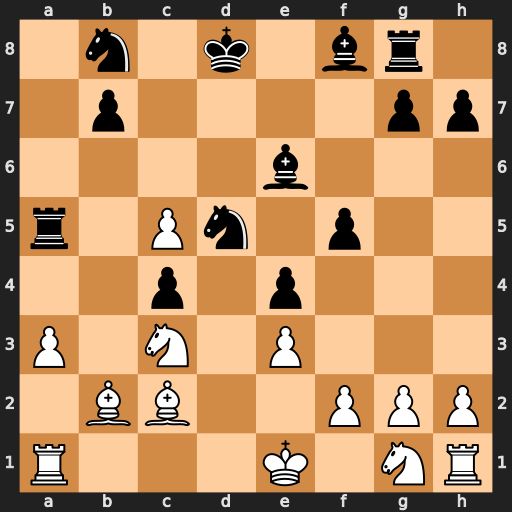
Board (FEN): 1n1k1br1/1p4pp/4b3/r1Pn1p2/2p1p3/P1N1P3/1BB2PPP/R3K1NR
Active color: w
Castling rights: KQ
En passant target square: -
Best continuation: Nxd5 Bxd5 Rd1 Rxc5 Bd4